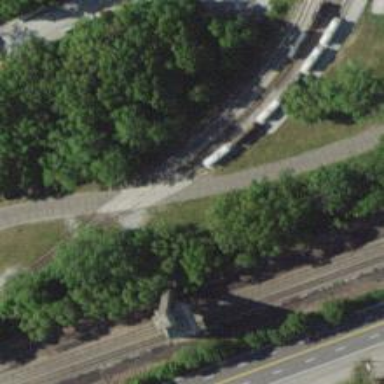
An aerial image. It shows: Level crossing along the railway.